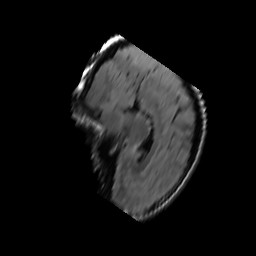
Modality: FLAIR
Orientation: sagittal
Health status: ill
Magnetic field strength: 3 T